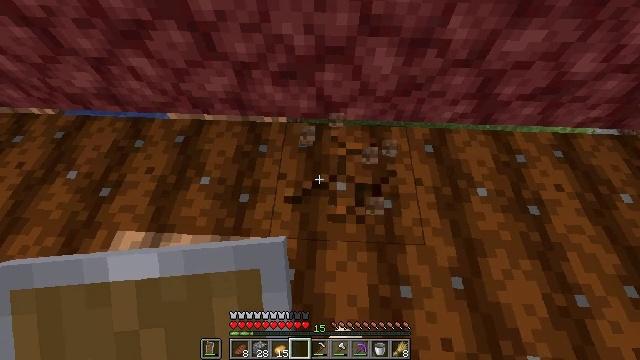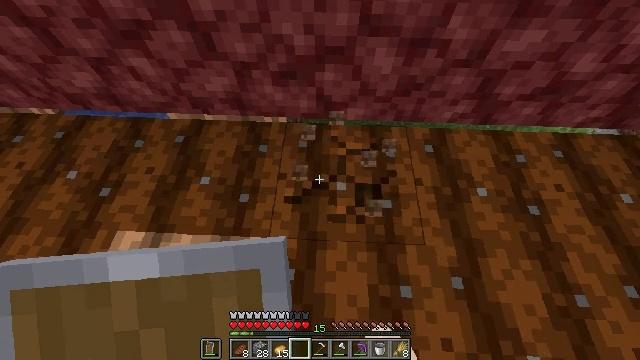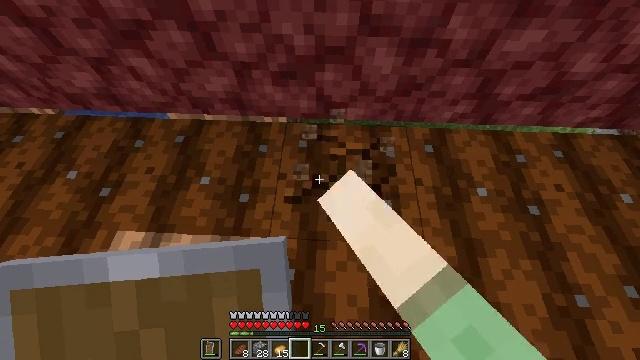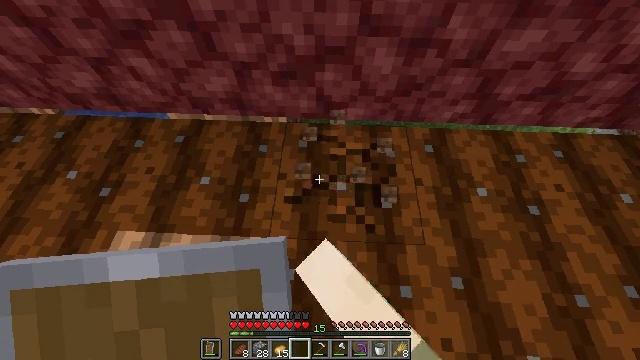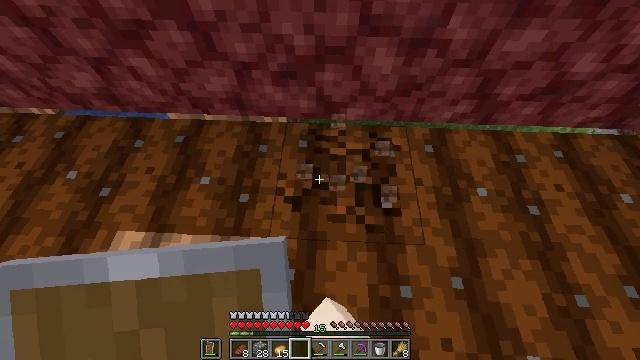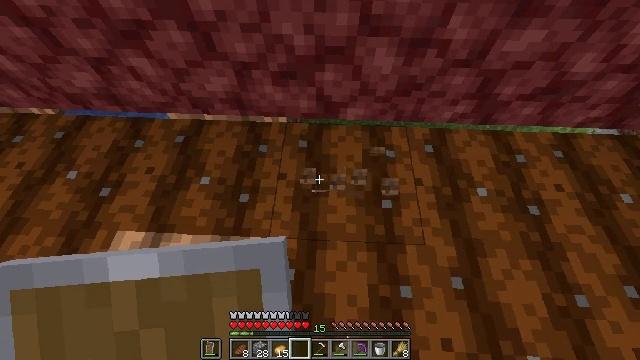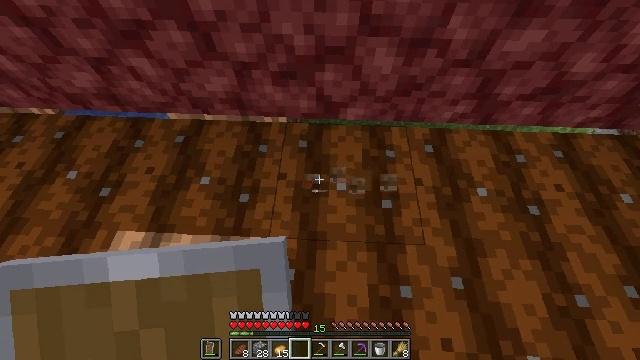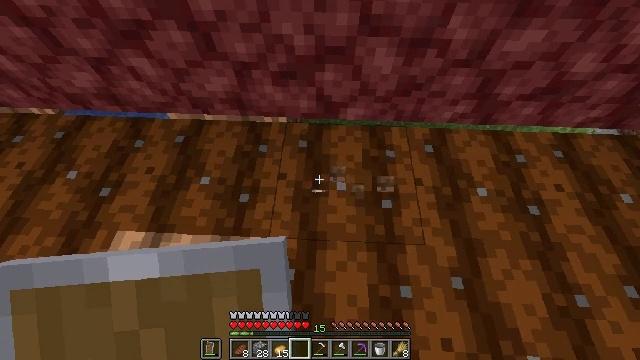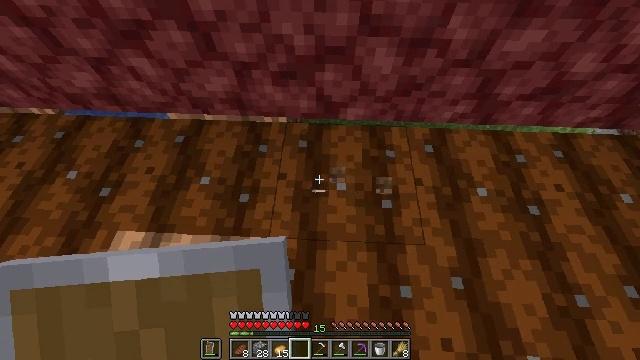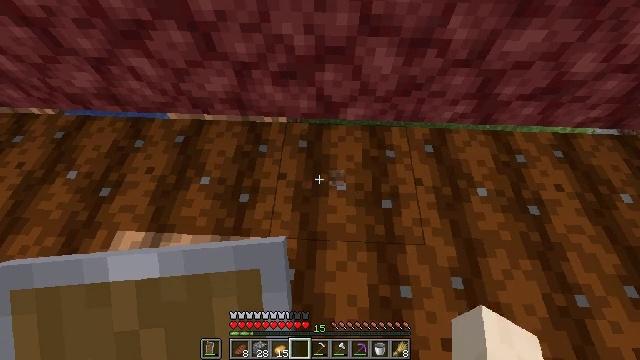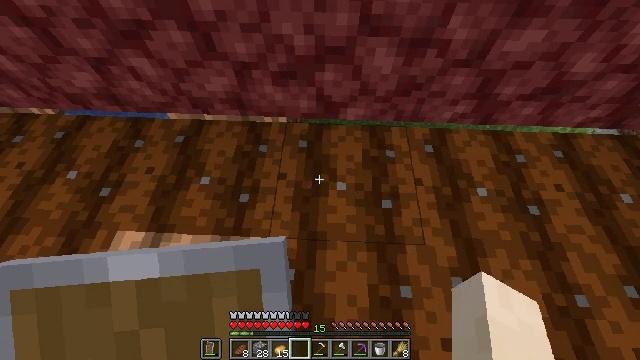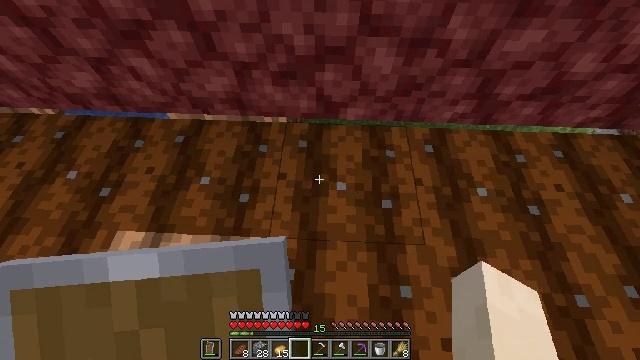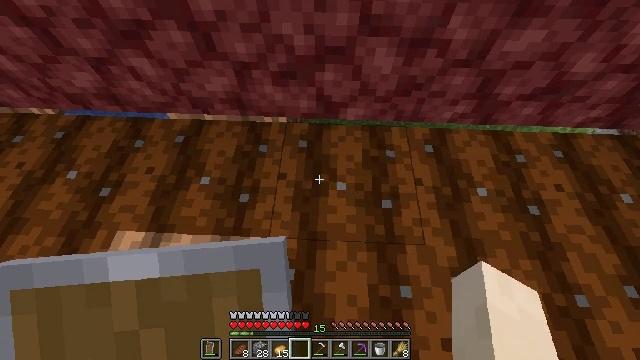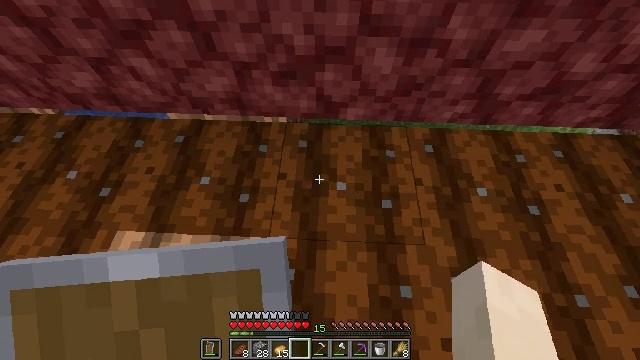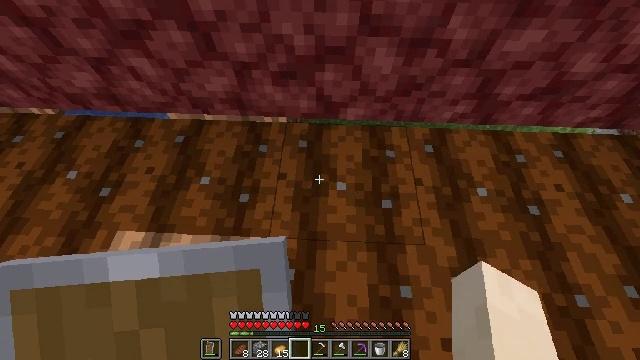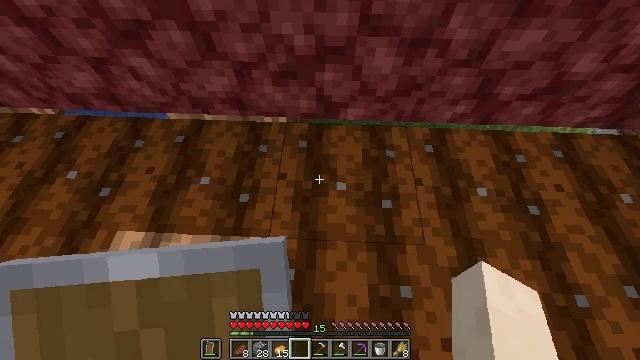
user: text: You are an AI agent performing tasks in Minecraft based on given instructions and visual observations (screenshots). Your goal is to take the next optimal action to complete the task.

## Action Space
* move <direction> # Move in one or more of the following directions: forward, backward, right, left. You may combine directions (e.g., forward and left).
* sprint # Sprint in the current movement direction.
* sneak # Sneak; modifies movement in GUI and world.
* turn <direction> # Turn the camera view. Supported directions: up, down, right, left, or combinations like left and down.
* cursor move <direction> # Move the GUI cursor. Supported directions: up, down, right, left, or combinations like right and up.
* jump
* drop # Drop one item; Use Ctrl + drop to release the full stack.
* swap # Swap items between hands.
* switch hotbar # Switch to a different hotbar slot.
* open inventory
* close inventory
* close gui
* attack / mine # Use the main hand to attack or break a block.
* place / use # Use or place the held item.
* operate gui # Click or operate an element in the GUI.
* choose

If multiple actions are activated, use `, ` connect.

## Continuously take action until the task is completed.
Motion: motion action
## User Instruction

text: Attack the farmland to gather it.
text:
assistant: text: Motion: attack / mine
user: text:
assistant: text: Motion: attack / mine
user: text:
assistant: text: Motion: attack / mine
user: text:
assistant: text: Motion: attack / mine
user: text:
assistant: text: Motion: no_op
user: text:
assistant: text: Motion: no_op
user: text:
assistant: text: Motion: no_op
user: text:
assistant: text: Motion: no_op
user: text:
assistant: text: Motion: no_op
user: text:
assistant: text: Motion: no_op
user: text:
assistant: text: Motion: no_op
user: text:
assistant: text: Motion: no_op
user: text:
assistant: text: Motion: no_op
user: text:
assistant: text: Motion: no_op
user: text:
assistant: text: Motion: no_op
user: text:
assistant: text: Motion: no_op
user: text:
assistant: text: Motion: no_op
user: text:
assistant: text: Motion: no_op
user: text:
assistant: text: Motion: move left
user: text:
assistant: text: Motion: move left
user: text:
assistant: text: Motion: move left
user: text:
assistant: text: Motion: move left
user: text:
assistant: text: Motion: move left
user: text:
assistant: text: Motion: no_op
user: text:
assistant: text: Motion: attack / mine
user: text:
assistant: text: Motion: attack / mine
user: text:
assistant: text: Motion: attack / mine
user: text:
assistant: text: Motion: attack / mine
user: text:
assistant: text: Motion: attack / mine
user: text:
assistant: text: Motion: attack / mine